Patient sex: M
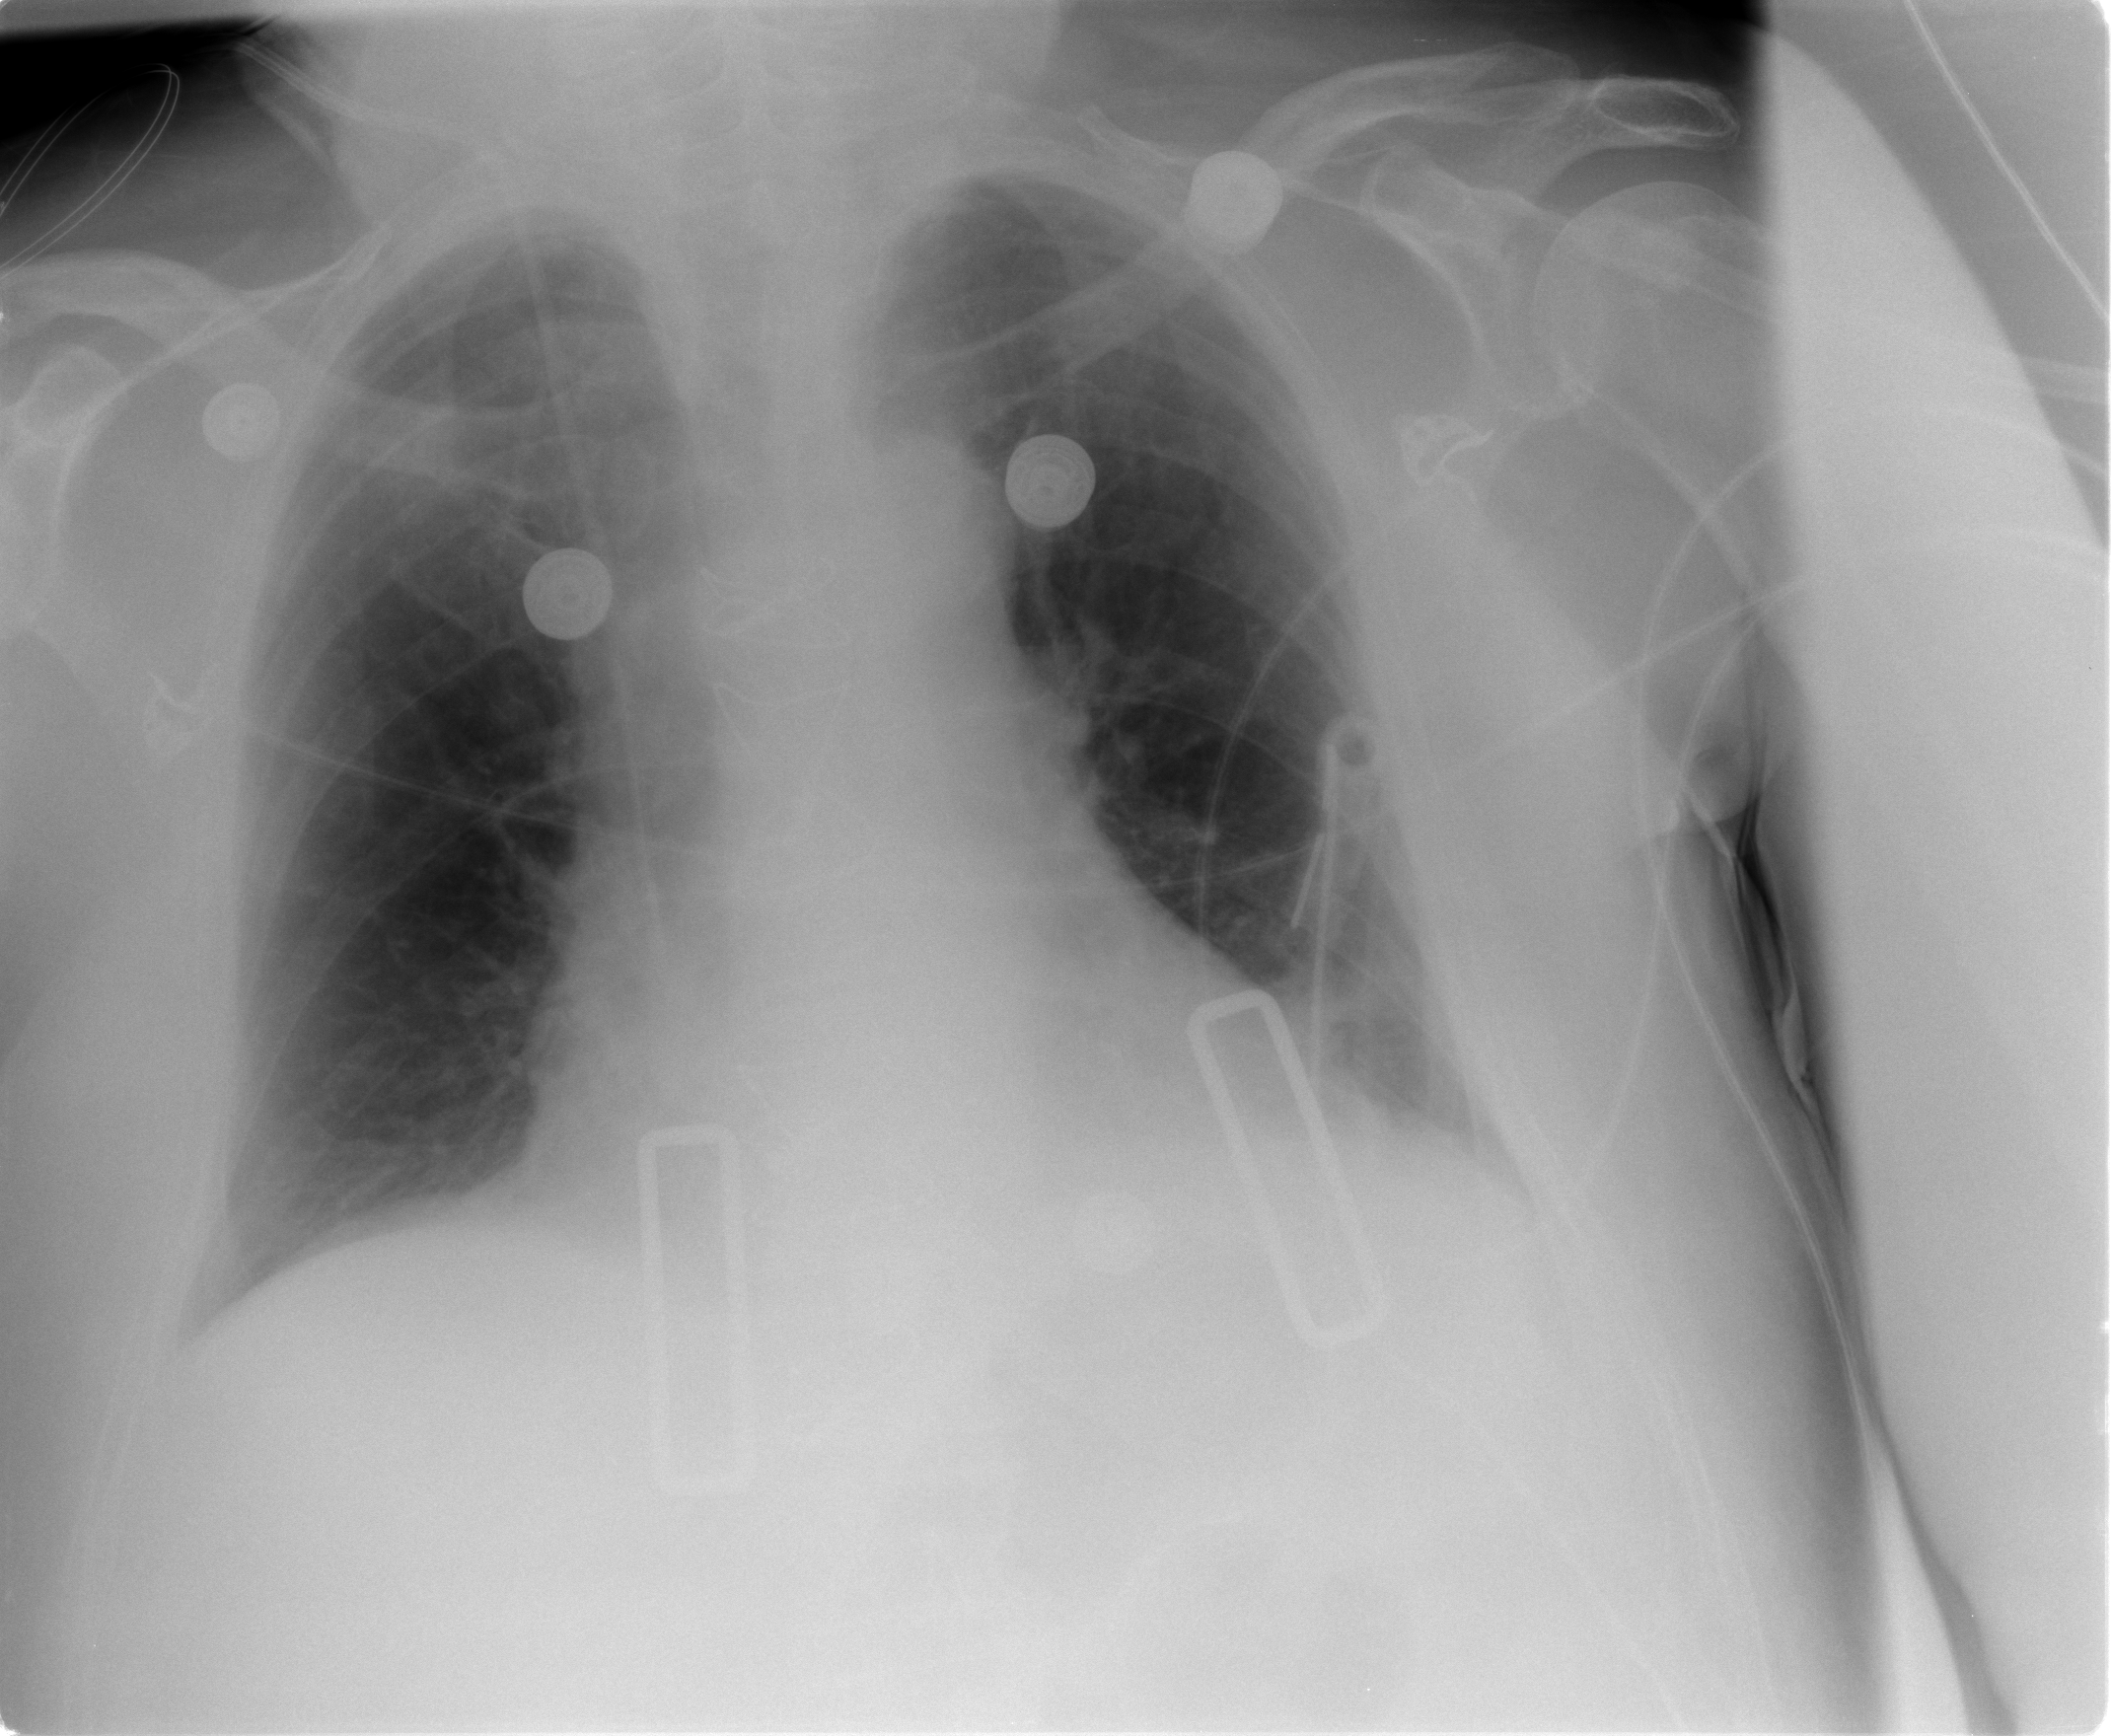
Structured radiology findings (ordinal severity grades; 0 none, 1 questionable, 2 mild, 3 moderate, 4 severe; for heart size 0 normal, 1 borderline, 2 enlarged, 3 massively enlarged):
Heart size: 0
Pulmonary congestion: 0
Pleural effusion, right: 0
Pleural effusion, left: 1
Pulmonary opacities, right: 0
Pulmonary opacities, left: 0
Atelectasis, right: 0
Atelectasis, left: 2